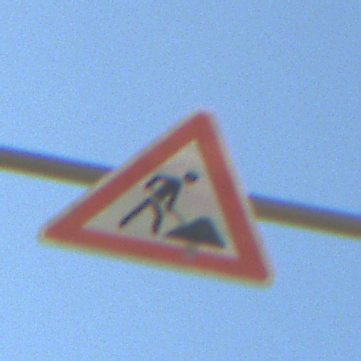
Verkehrszeichen: Arbeitsstelle
Umgebung: Outdoor, Nature
Tageszeit: MorningAfternoon
Wetter: PartlyCloudy
Licht: Natural
Jahreszeit: NotSpecified
Kontrast: HighContrast